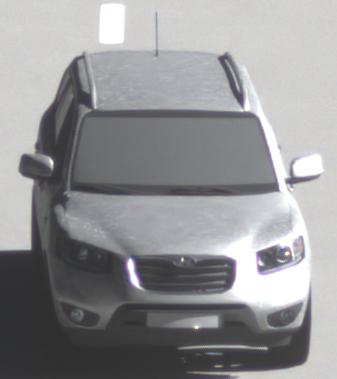
Make: Hyundai
Model: Santa Fe 2.4
Detailed model: Santa Fe (CM)
Model produced from: 2010/01
Model produced until: 2012/09
Doors: 5
Color: white
Road condition: dry road
Daytime: morning or afternoon
Contrast: high contrast